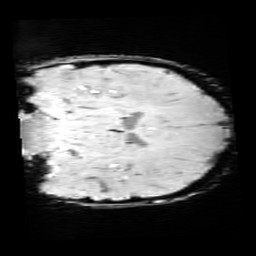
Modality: SWI
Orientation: coronal
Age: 11
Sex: female
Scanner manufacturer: siemens
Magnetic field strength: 3 T
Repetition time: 0.027 s
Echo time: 0.02 s